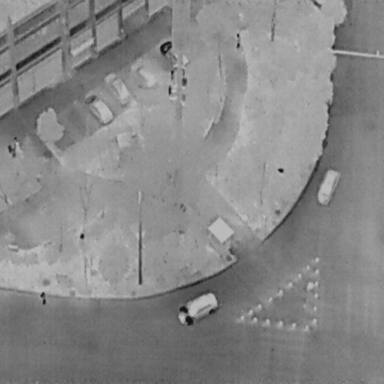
There are four People in the infrared image.